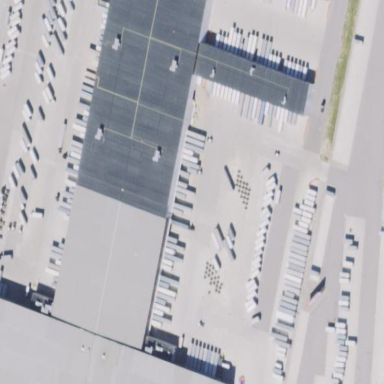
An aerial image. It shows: Warehouse.